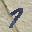
Label: 7